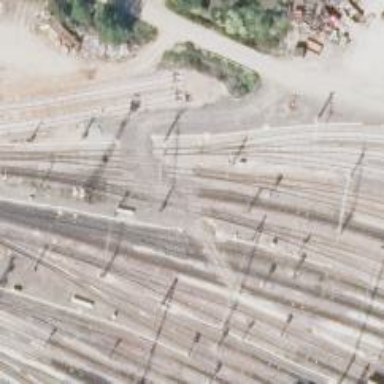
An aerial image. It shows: Level crossing with saltire markings.